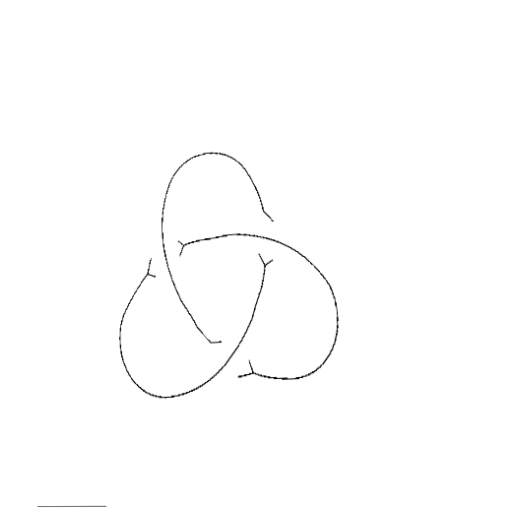
Crossing number: 3